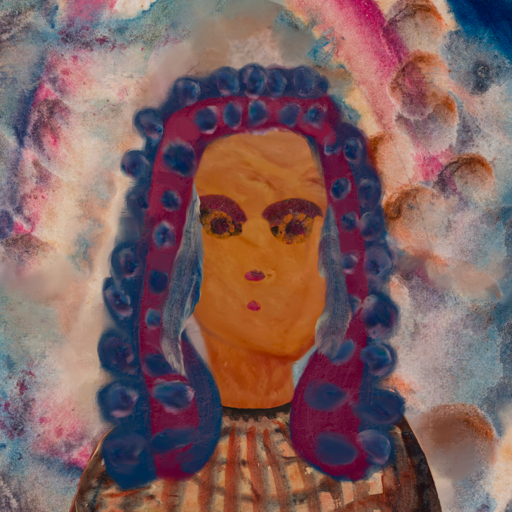
Background: Rupkatha, Head And Neck Front: Pious_Lady, Face Front: Doll, Bust: Orphan, Hair Front: Hill_Girl, Head Accessory: Blank, Second Necklace: Blank, Necklace: Blank, Baby: Blank